Current action and preconditions to check: path_clear

Your task: For each precondition in the list above, predict whether it will hold at this action.

Consider the current scene as observed from the mobile robot's camera, and analyze the predicted future states of all dynamic agents (e.g., people, animals, vehicles, or any moving entities) within the NEXT SECOND.

IMPORTANT: Only answer "very likely" if you are absolutely certain—based on strong, clear evidence—that a dynamic agent will violate the precondition in the predicted future state. Do NOT answer "very likely" for unlikely, ambiguous, or low-probability risks.

Ask yourself for each precondition: Is there a high probability, with clear and convincing evidence, that the predicted future states of any dynamic agent will interfere with the predicted future state of the currently executing action within the NEXT SECOND, causing that precondition to fail?

Assess the risk level based on these predictions. Use "likely" or "very likely" if motions create a clear risk of interference.

Use "neutral" or "improbable" if agents are nearby but their predicted paths are clearly diverging or non-conflicting.

Failure Risk Categories: "very improbable", "improbable", "neutral", "likely", "very likely"

Answer Format: Output ONLY the probability_of_failure value from these categories: "very improbable", "improbable", "neutral", "likely", "very likely"

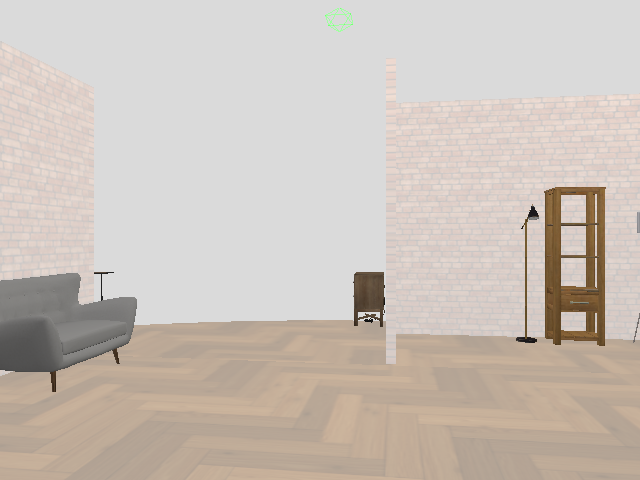

Answer: very improbable